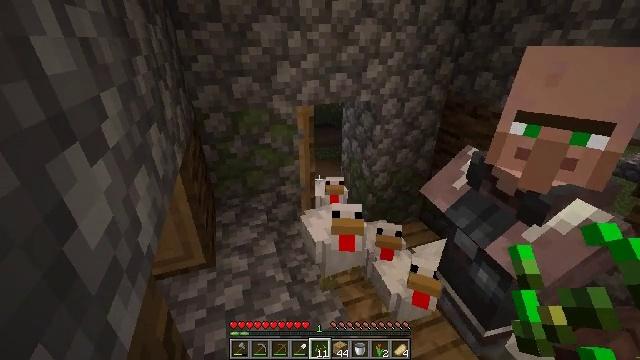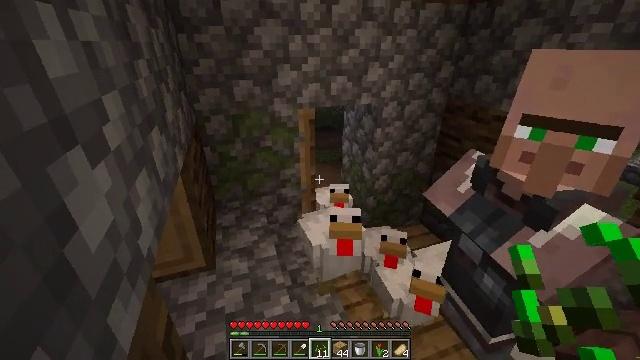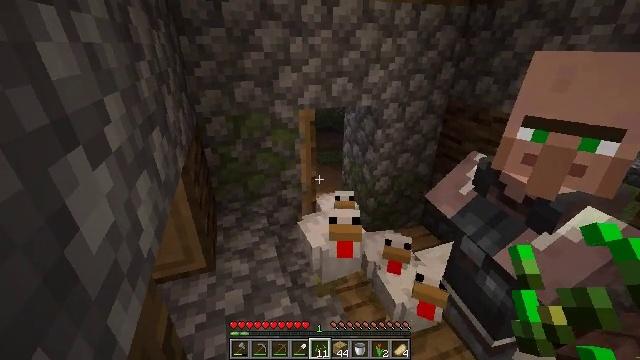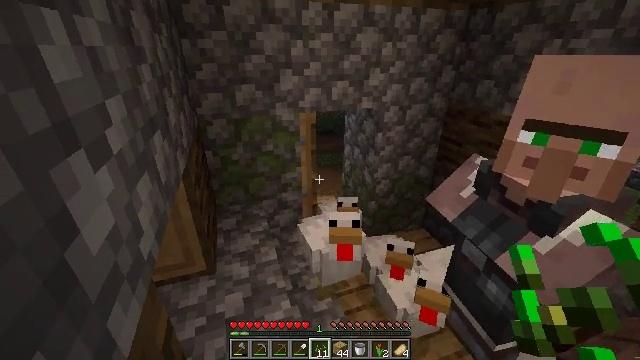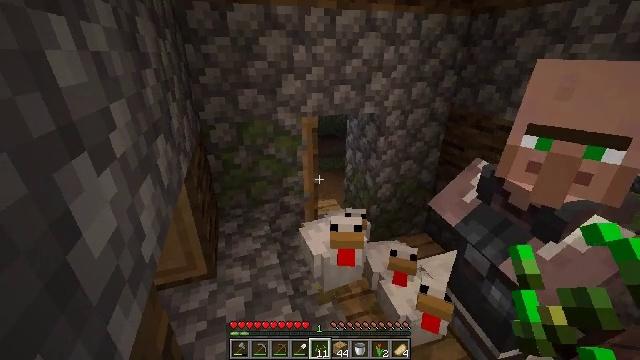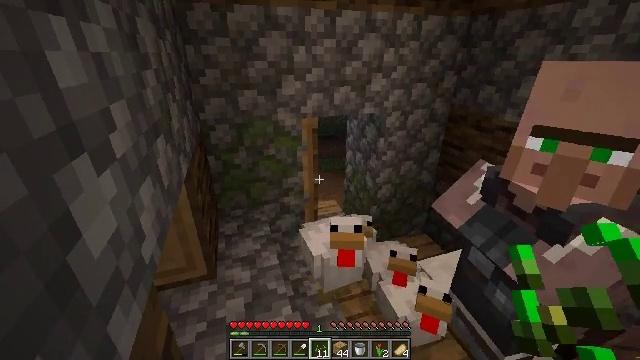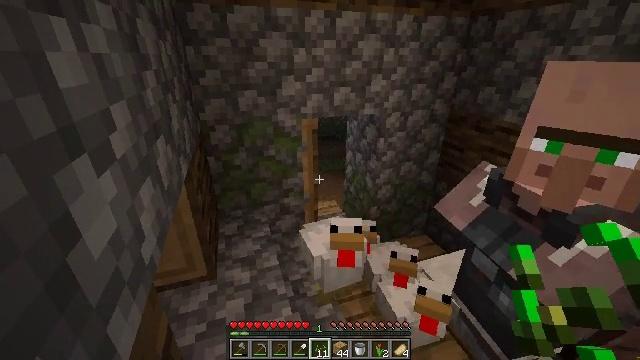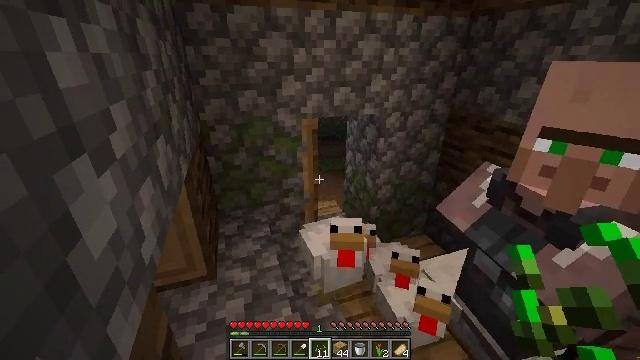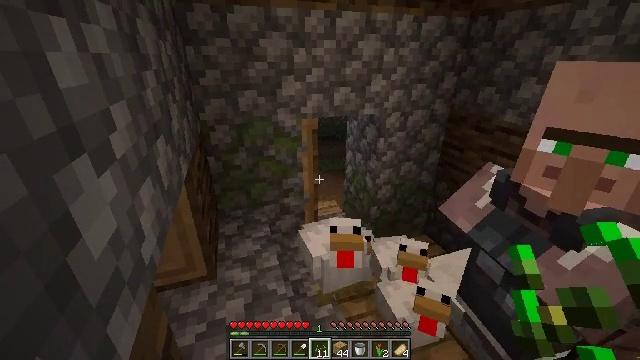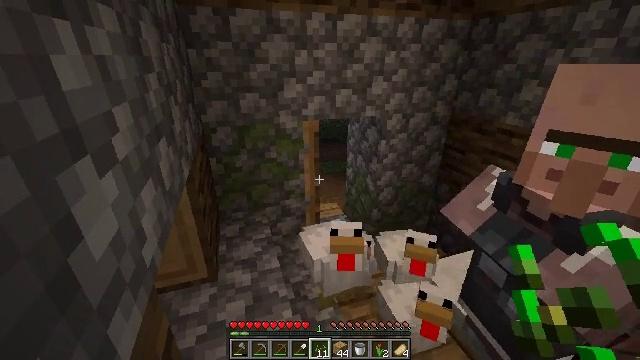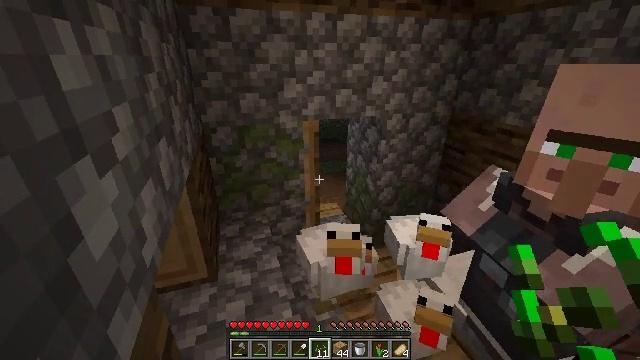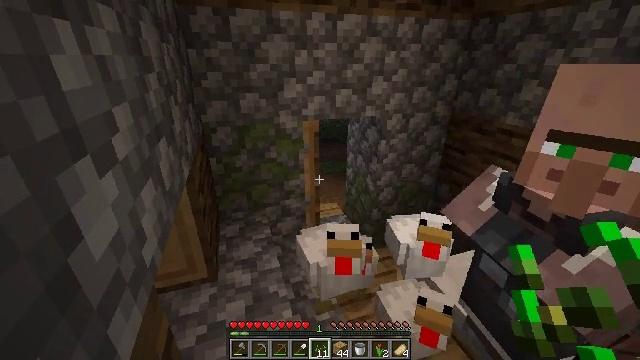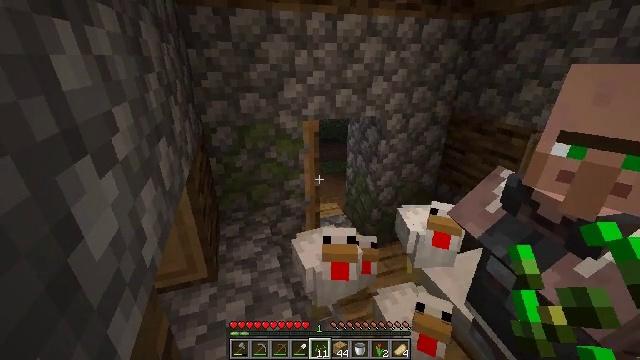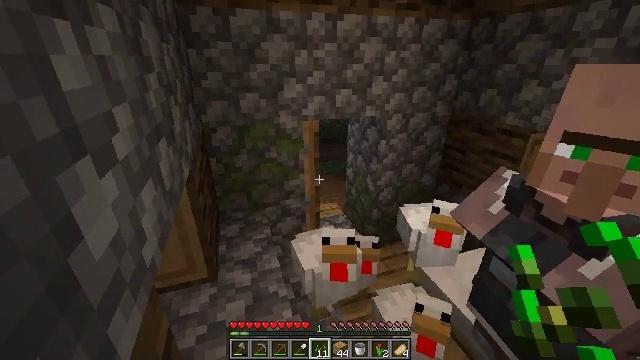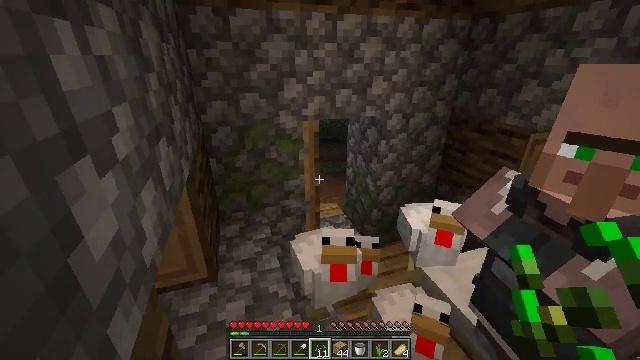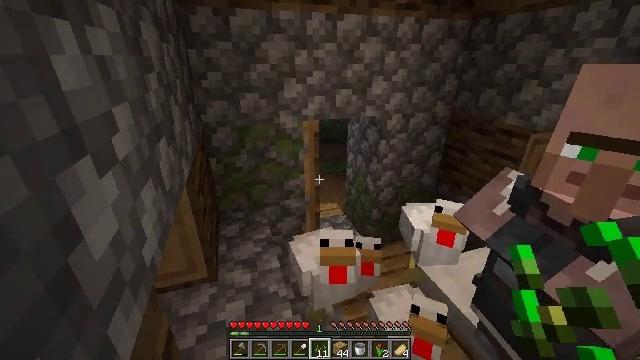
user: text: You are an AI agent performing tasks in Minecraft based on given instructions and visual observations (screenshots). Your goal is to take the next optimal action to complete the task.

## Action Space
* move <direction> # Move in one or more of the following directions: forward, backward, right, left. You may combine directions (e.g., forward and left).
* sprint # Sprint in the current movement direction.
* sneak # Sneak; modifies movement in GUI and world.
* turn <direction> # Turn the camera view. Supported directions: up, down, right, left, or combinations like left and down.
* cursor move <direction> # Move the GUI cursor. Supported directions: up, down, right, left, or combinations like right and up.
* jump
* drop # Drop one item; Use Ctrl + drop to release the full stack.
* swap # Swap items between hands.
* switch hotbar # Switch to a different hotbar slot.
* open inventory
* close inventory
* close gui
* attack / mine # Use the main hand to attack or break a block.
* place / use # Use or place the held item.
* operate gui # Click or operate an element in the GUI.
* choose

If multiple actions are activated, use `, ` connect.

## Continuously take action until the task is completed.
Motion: motion action
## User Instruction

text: Break the oak stairs.
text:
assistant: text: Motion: no_op
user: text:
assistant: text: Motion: no_op
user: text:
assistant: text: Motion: no_op
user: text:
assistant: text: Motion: no_op
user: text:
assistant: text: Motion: no_op
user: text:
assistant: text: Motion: no_op
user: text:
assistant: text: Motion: no_op
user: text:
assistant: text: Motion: no_op
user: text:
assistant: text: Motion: no_op
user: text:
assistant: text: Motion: no_op
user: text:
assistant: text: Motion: no_op
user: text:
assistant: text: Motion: no_op
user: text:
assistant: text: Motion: no_op
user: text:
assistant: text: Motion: no_op
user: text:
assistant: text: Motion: no_op
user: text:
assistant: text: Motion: move forward
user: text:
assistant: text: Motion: move forward
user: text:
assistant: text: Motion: move forward and move left, turn down
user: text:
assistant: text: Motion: move forward and move left, turn down
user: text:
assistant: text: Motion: move left, turn down
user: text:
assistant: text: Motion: move left, turn right and down
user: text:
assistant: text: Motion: move left
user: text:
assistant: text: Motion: turn down
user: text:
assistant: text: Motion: no_op
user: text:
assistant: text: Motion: no_op
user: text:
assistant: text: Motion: no_op
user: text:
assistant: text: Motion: no_op
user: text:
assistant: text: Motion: turn right and down
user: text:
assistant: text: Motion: turn right and down
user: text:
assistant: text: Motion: turn right and down